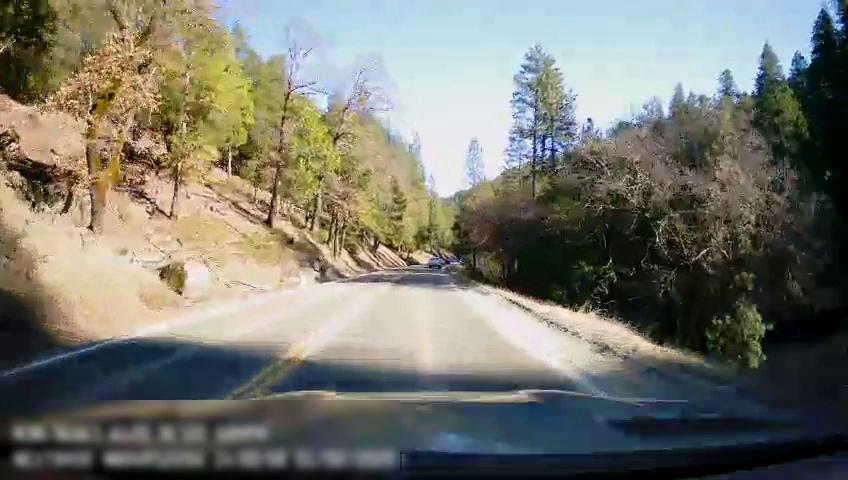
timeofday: Day
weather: Sunny
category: Drivable Space
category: Drivable Space
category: Vehicles | Truck
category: Lanes | Opposite Lane
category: Lanes | Current Lane
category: Lanes | Opposite Lane
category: Lanes | Current Lane